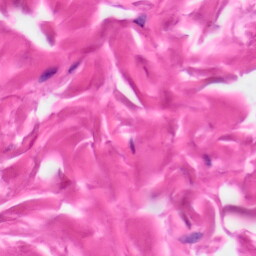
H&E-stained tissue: Skin